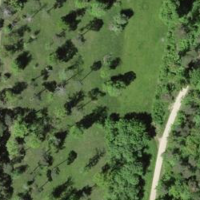
EUNIS habitat code: 44
Species observed at this site:
Genista tinctoria
Vincetoxicum hirundinaria
Melittis melissophyllum